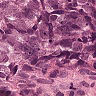
Metastatic tissue present: yes